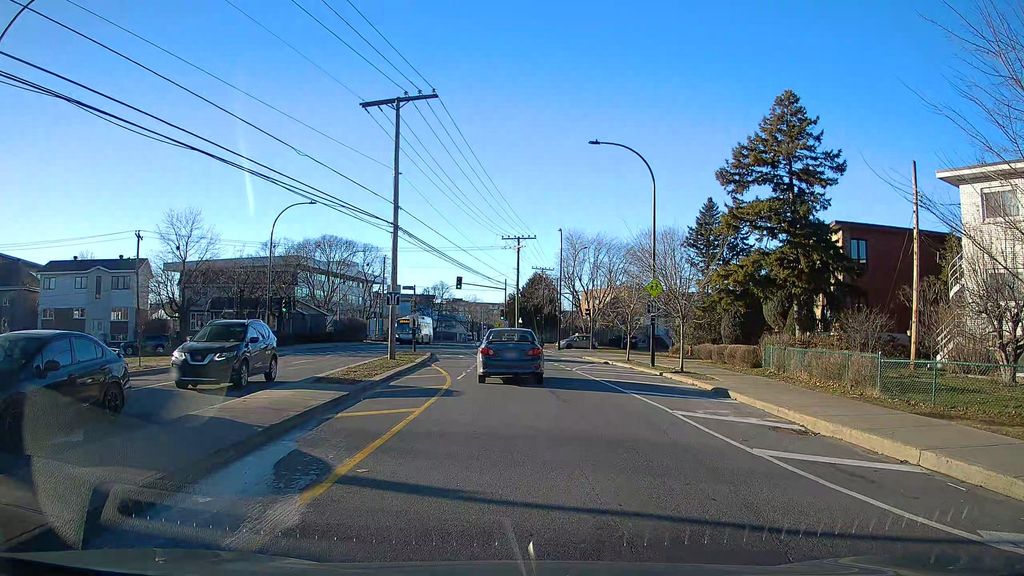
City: montreal